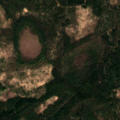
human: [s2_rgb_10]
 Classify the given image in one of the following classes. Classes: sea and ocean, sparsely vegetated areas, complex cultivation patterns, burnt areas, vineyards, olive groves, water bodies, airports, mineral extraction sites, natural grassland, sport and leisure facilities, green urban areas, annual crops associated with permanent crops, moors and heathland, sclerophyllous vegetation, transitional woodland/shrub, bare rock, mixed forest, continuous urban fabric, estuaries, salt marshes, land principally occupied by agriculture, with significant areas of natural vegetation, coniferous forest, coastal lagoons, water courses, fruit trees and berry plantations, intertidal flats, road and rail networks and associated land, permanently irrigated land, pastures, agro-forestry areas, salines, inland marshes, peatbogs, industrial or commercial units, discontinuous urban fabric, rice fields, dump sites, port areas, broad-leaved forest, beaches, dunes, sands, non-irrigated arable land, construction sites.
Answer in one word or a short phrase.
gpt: coniferous forest, mixed forest, transitional woodland/shrub